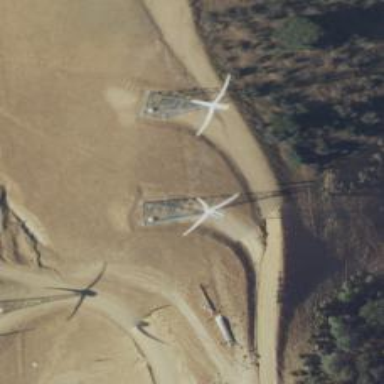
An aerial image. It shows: Wind turbine power generator.